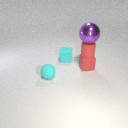
small red rubber cube below small red rubber cylinder